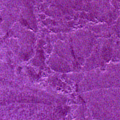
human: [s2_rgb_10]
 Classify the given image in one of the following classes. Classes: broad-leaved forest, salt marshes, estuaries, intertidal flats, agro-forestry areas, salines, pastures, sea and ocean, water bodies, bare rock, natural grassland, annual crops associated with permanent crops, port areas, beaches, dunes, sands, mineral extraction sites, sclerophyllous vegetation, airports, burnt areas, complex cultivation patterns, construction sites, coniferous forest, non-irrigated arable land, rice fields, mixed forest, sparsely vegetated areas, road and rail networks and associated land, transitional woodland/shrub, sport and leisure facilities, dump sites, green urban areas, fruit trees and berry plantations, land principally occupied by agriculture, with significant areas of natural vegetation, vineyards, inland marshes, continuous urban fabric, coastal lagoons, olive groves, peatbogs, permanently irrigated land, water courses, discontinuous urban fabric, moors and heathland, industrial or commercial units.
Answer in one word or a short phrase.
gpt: sea and ocean